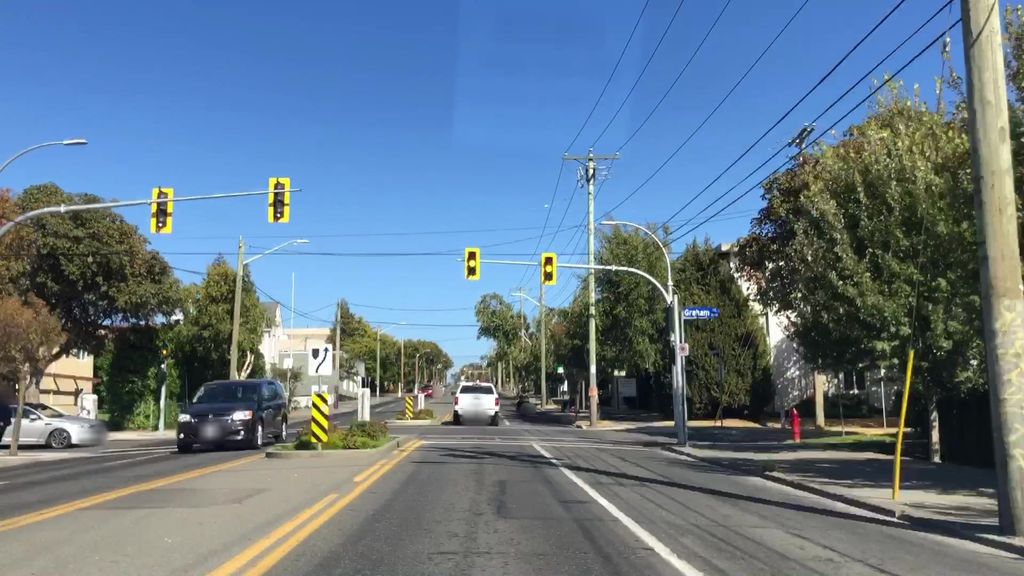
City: victoria